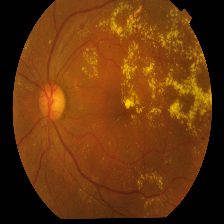
Diabetic retinopathy grade: Proliferative DR